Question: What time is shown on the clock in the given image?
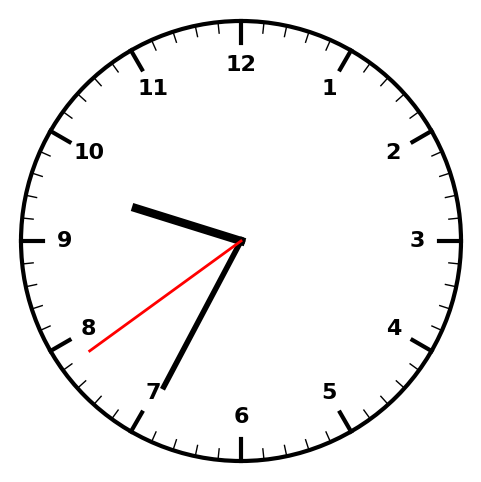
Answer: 09:34:39